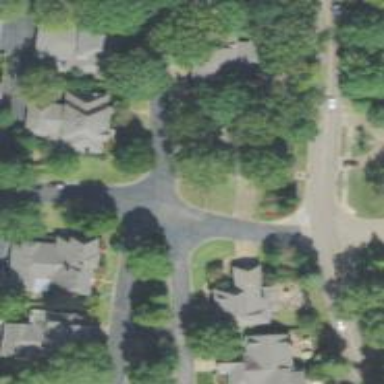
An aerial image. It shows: Driveway leading to service road.